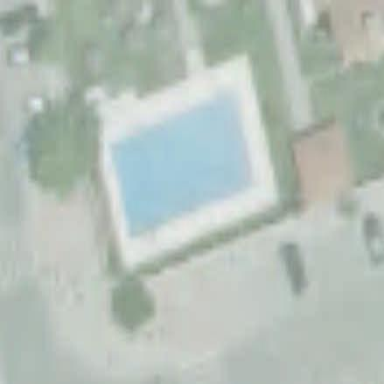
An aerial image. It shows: Swimming pool located in leisure land.